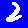
Digit: 2